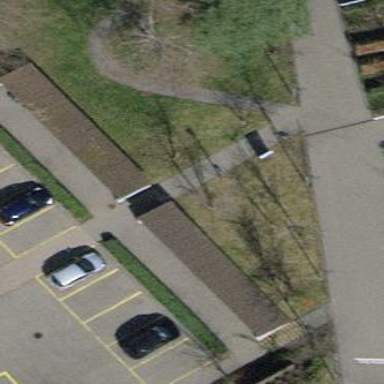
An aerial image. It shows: Building with shed for bicycle parking.